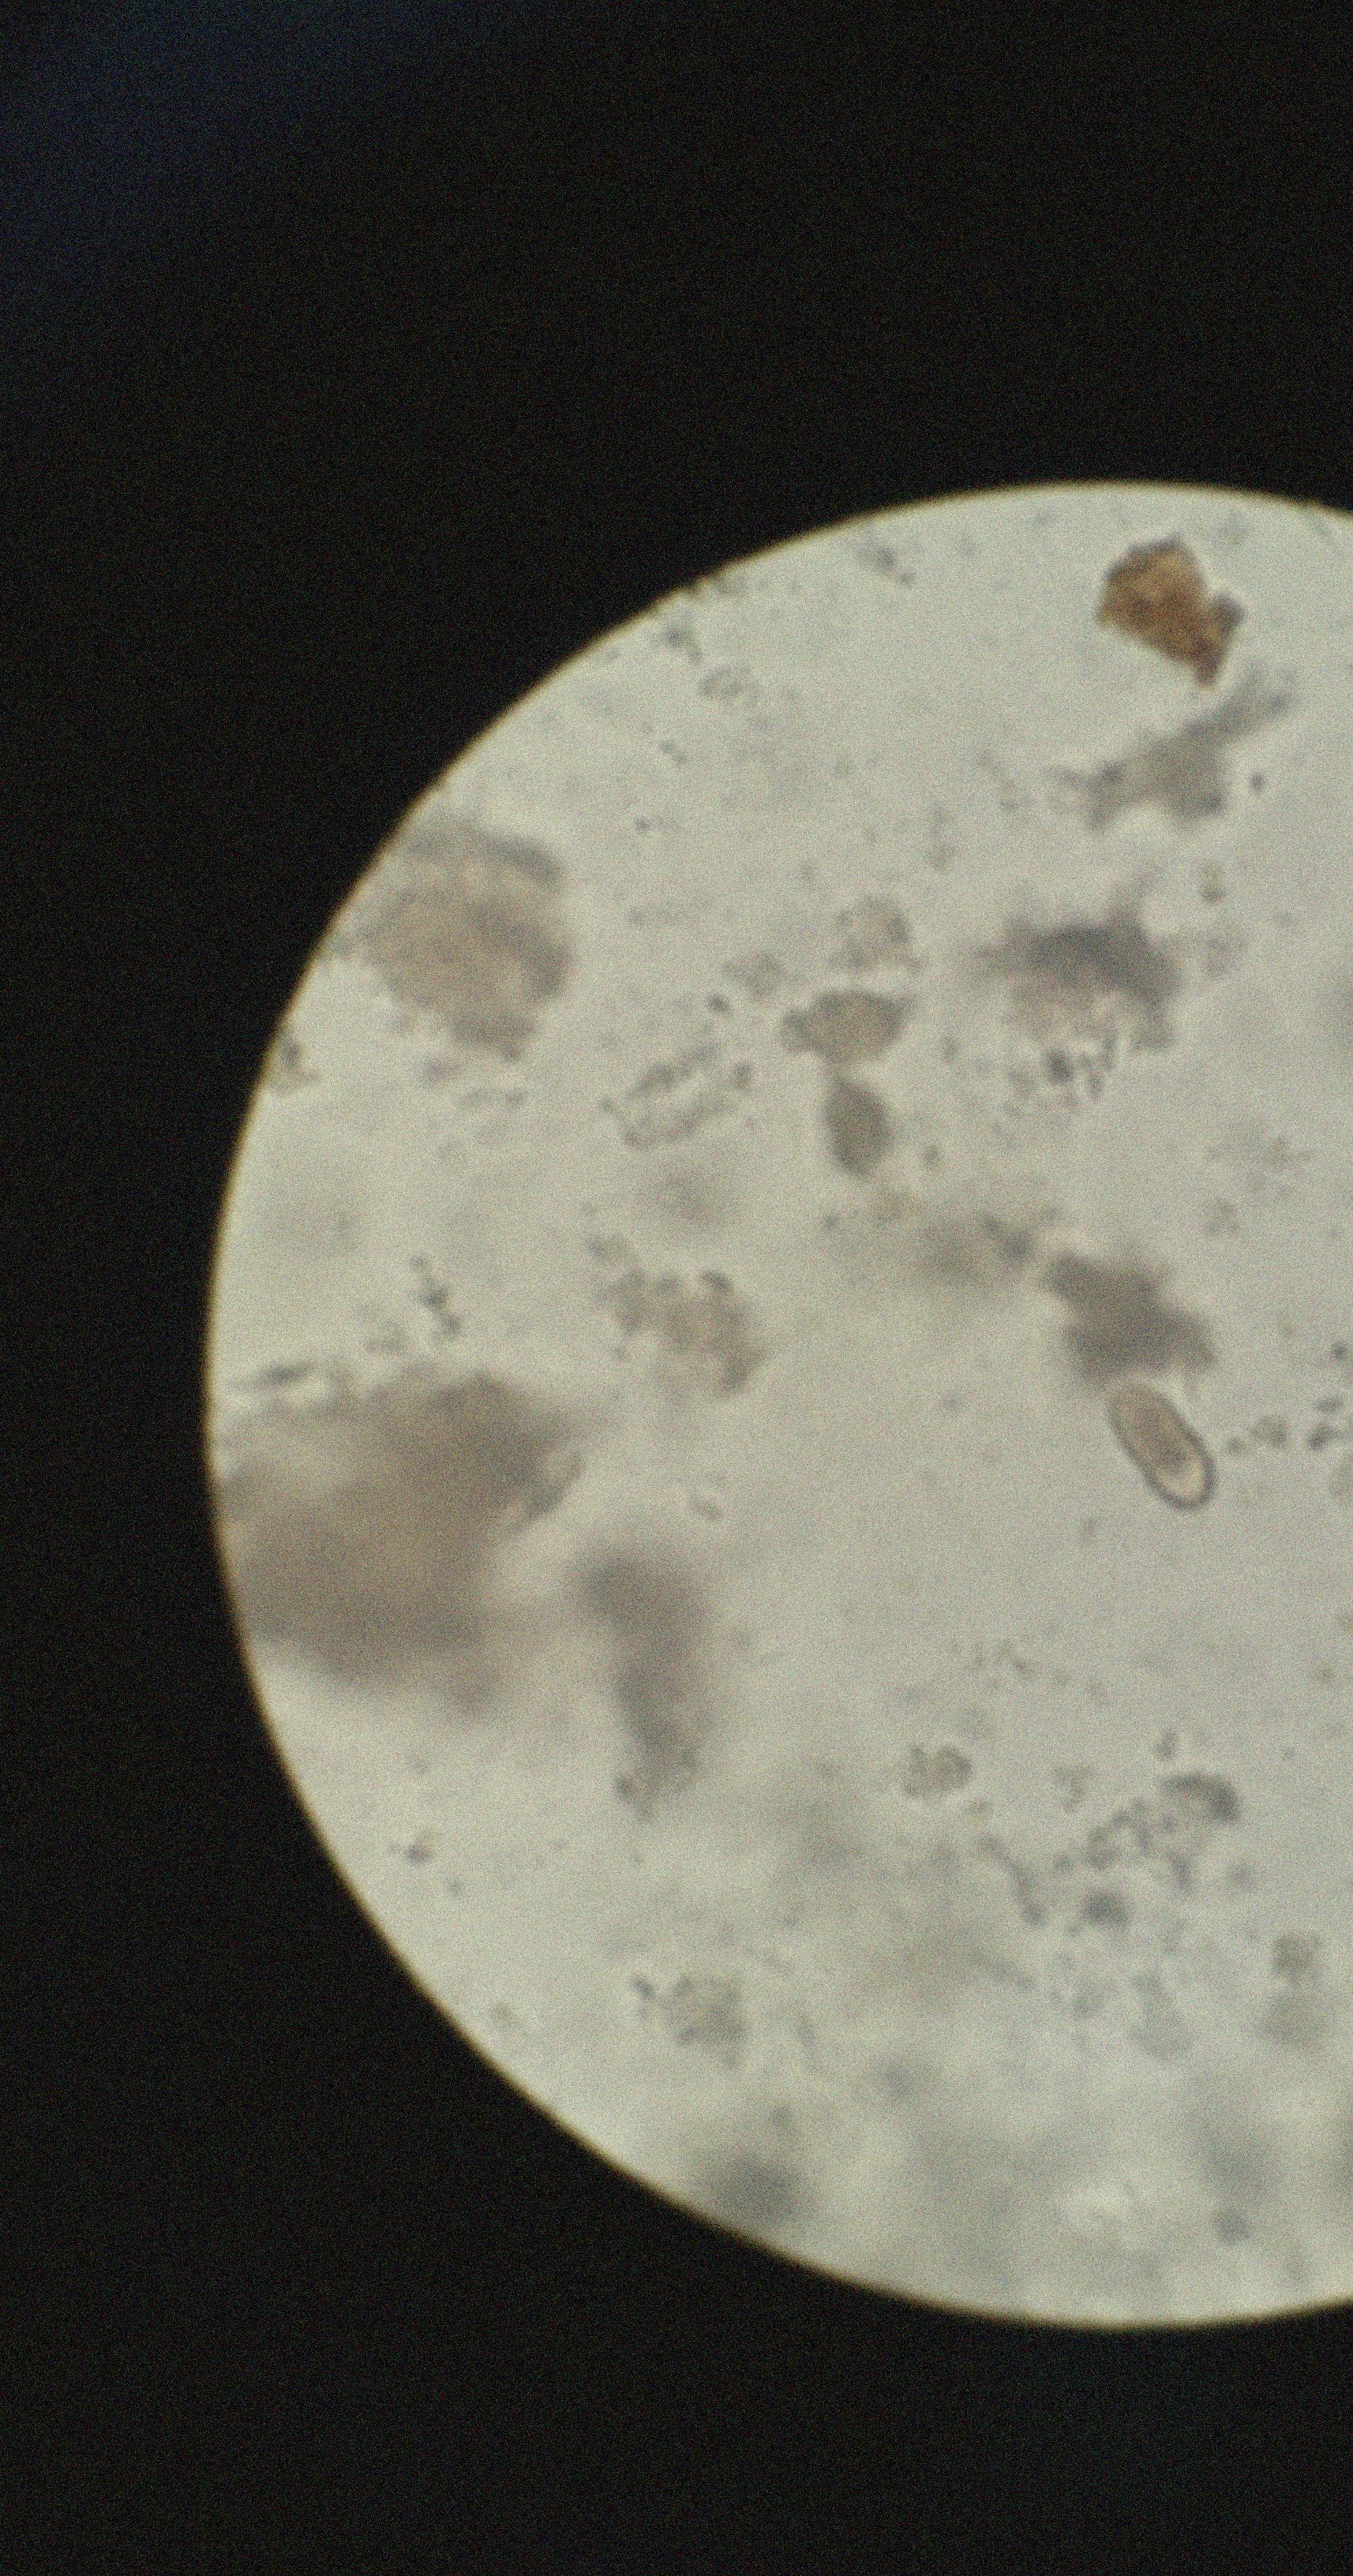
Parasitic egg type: Capillaria philippinensis